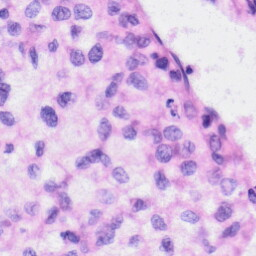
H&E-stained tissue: Liver